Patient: sex F, age 69
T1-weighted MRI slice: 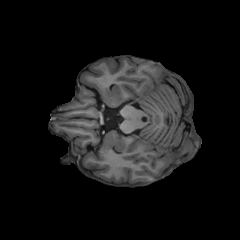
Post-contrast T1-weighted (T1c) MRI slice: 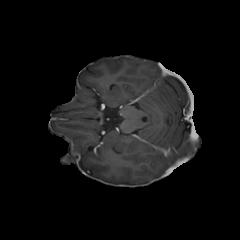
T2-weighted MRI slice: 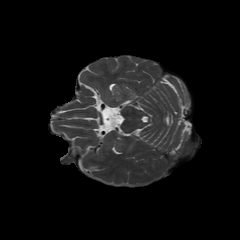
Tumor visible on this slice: no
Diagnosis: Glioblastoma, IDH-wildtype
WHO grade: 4